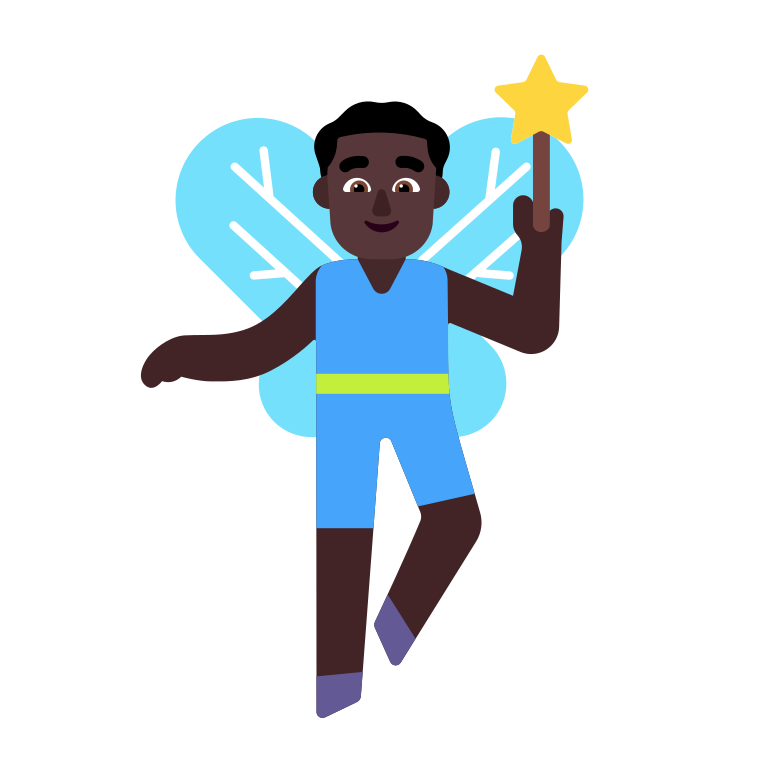
man fairy flat dark